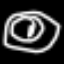
Label: donut